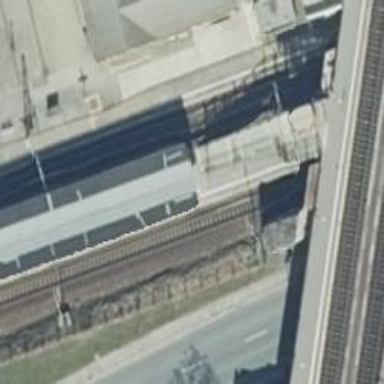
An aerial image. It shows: Close-up of railway platform edge.